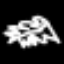
Label: leaf